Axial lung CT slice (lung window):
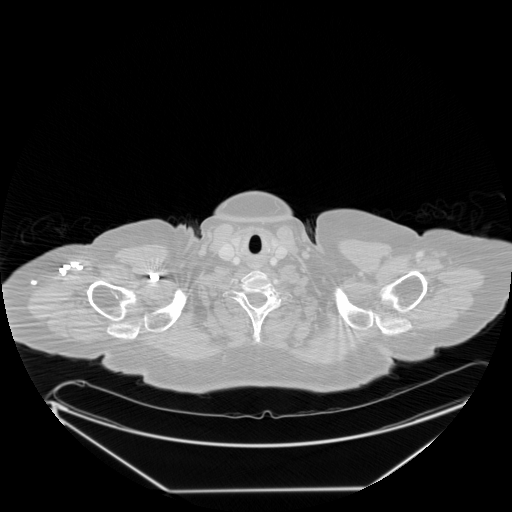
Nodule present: no